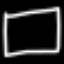
Label: square